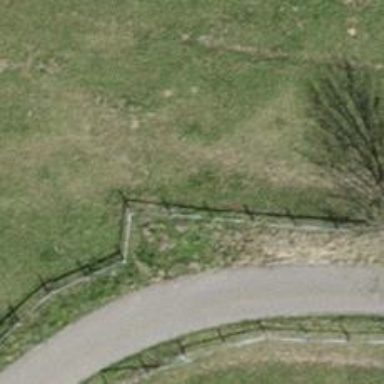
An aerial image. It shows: Gate.